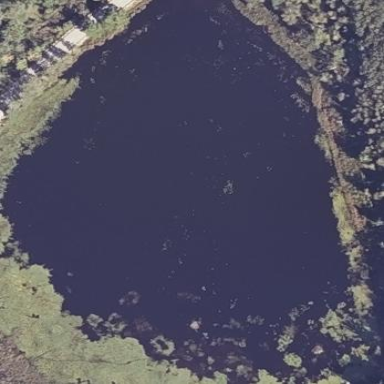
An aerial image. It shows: Pond with natural water.